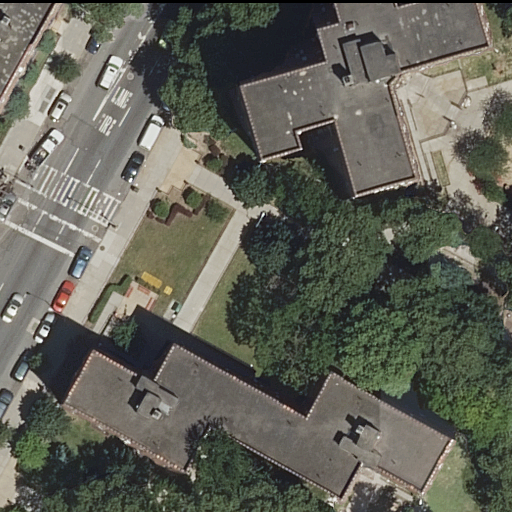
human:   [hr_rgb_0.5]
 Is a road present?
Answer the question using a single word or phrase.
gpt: yes

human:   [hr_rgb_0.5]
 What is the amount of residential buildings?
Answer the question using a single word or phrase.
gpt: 3

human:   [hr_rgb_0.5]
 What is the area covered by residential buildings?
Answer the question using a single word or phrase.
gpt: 2203m2

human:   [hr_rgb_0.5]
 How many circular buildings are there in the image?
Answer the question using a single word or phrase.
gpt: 0

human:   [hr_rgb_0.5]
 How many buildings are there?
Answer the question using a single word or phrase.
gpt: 3

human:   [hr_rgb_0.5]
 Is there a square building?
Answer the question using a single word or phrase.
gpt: no

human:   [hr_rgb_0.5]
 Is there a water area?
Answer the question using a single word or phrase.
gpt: no

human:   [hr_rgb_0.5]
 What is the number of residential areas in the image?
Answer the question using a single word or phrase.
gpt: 1

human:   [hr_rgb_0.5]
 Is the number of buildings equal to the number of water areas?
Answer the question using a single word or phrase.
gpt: no

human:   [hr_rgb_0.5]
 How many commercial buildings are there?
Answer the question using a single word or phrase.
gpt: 0

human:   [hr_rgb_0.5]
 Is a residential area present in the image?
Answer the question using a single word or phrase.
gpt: yes

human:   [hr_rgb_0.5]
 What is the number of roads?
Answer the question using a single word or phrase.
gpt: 3

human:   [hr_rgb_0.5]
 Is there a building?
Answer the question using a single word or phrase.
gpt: yes

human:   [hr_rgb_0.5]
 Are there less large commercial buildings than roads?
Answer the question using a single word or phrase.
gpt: yes

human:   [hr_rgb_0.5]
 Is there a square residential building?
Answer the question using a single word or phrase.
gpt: no

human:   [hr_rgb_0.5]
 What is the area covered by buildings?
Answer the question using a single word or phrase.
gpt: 2203m2

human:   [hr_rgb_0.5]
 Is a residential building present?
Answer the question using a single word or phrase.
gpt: yes

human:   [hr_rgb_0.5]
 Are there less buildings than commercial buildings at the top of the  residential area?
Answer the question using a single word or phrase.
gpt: no

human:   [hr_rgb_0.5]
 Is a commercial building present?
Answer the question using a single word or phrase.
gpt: no

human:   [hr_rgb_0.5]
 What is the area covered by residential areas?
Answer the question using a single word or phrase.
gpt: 10638m2

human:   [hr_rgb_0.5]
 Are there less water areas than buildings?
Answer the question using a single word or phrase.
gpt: yes

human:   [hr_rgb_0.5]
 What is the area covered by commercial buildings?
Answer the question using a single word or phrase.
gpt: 0m2

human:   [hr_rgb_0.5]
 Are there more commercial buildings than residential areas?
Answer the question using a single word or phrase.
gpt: no

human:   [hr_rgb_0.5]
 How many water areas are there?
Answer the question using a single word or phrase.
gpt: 0

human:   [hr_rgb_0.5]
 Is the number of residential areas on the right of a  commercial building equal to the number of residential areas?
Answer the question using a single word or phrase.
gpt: no

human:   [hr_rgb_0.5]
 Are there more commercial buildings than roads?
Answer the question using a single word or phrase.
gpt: no

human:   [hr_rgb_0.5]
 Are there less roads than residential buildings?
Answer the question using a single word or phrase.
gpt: no

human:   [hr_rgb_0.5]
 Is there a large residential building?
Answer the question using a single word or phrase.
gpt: yes

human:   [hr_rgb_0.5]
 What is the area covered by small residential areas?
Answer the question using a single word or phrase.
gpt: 0m2

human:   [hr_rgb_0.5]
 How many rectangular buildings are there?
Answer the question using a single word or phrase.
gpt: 1

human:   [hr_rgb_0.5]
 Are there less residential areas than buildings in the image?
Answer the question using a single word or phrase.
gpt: yes

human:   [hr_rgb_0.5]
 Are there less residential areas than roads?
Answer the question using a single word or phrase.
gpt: yes

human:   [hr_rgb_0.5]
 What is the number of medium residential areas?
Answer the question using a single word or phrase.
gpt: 0

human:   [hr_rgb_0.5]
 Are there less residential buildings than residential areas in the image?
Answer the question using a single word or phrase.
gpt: no

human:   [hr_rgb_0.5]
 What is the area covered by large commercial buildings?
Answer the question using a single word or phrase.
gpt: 0m2

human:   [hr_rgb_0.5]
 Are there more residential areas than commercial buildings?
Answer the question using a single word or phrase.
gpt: yes

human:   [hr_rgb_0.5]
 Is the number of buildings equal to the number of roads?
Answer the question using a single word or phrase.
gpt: yes

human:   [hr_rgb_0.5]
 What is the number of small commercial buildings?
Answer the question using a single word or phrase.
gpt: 0

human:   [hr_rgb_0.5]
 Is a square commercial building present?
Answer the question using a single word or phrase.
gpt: no

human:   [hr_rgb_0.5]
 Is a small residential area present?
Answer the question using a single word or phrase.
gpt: no

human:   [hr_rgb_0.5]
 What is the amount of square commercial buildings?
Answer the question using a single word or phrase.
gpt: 0

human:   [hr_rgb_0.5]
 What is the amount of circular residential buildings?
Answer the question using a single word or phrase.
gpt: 0

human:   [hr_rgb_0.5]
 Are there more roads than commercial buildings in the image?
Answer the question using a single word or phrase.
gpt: yes

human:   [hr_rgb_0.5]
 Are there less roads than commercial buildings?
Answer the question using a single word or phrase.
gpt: no

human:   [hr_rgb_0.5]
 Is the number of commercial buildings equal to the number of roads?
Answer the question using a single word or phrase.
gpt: no

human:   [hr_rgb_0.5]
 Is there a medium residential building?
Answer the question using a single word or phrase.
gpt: yes

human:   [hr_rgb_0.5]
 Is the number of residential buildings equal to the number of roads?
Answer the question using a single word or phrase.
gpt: yes

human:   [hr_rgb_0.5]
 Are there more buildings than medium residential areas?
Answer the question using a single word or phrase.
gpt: yes

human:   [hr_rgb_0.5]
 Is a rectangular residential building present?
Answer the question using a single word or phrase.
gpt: yes

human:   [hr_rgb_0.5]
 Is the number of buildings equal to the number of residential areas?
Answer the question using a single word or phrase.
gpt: no

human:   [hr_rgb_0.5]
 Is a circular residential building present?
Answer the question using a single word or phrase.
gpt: no

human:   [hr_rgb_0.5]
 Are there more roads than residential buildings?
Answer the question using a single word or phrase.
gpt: no

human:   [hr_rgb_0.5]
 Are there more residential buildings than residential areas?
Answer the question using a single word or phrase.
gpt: yes

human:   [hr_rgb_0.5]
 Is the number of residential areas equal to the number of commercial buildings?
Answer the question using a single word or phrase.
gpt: no

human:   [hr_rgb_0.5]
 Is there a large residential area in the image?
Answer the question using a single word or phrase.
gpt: yes

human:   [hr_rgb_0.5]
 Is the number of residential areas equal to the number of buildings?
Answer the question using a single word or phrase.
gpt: no

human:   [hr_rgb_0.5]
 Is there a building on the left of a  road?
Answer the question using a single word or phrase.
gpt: yes

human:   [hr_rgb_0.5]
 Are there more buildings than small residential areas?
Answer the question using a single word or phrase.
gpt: yes

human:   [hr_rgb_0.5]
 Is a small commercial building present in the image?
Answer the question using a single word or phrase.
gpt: no

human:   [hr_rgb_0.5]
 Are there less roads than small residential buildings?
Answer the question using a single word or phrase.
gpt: no

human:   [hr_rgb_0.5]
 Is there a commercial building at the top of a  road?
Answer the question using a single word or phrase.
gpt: no

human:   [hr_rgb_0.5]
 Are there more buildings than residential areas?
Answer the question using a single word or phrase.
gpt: yes

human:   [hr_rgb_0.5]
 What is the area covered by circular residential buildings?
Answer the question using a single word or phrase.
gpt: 0m2

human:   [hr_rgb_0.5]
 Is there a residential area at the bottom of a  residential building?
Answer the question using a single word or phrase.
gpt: no